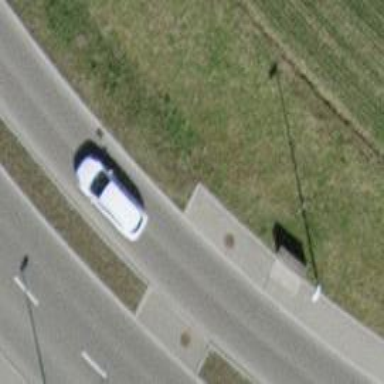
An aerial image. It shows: Kerb barrier.